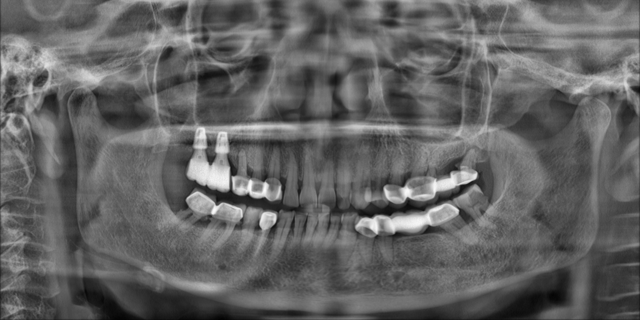
adult